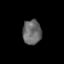
Tissue: skin
Cell type: Epithelial cells
Senescence score: 0.2693
Nuclear area (px): 456
Mean DAPI intensity: 104.693